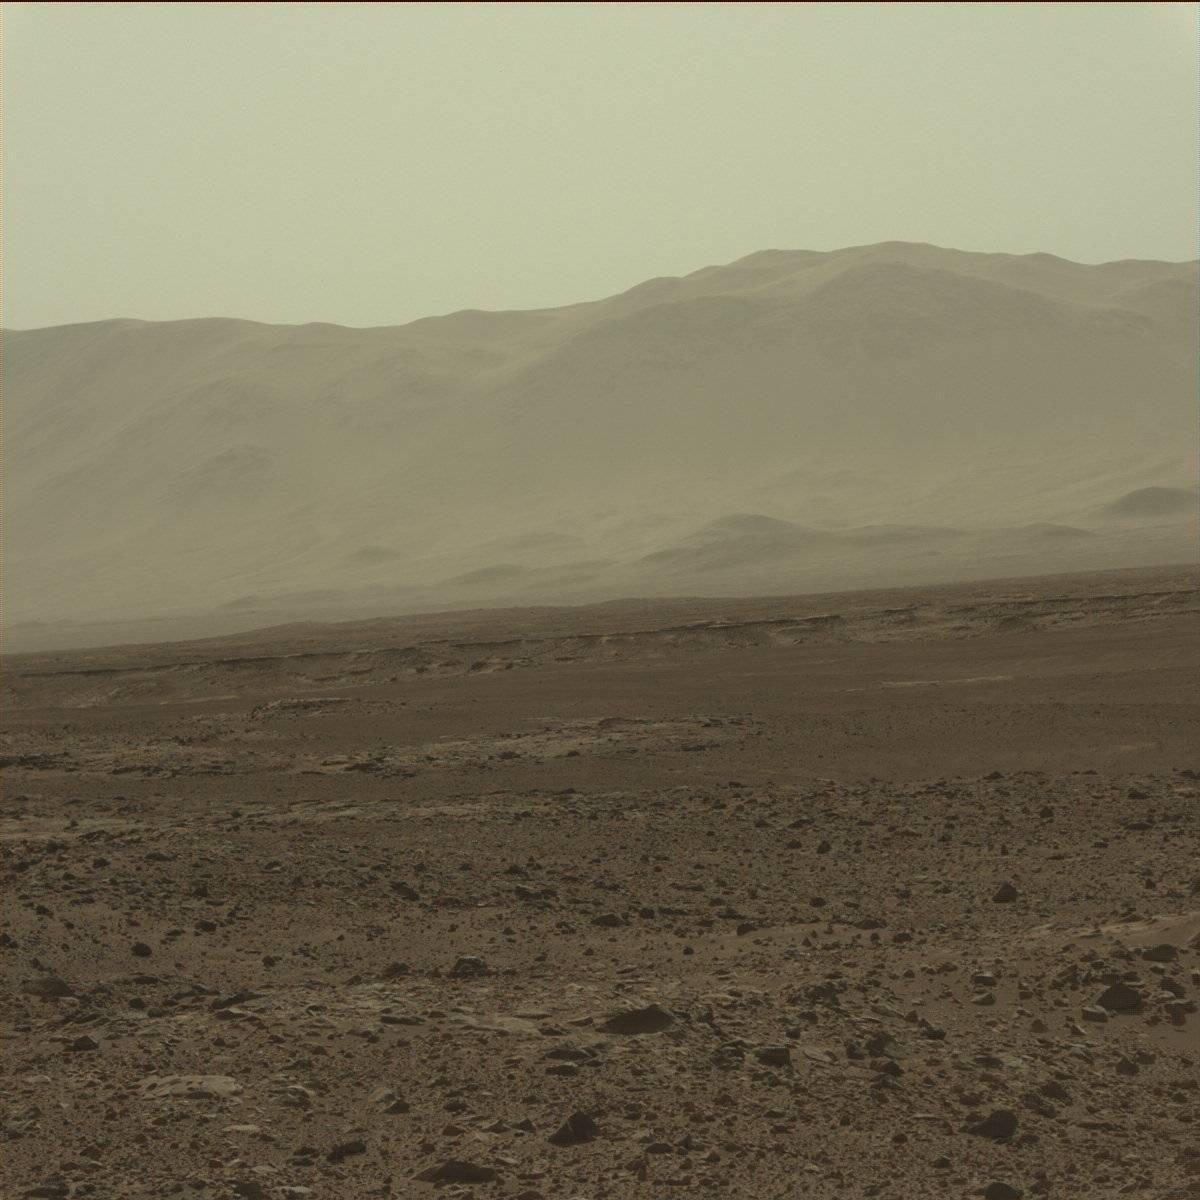
Terrain classes present: Bedrock, Ridge, Rock, Sand / Soil, Sky